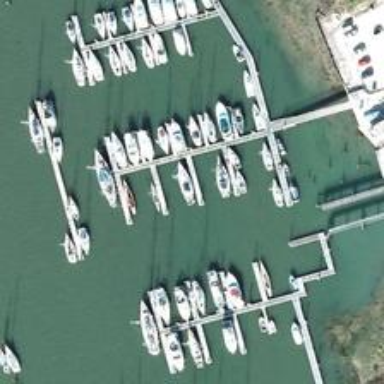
Many white ships docked at the port,some of them are blue .